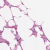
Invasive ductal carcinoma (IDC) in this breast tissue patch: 0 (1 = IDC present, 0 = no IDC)